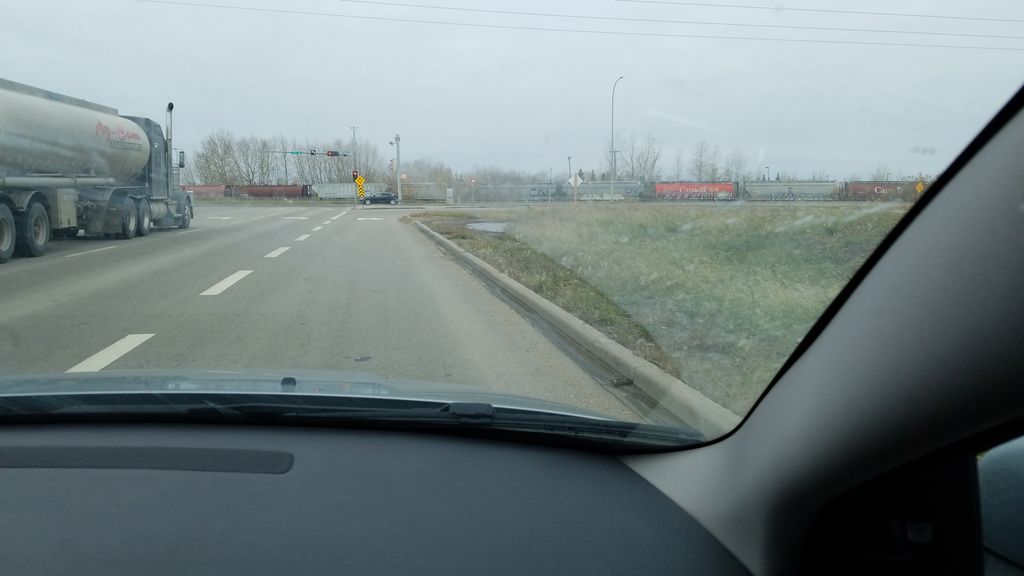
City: edmonton